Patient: sex F, age 59
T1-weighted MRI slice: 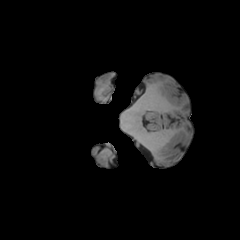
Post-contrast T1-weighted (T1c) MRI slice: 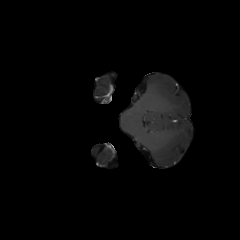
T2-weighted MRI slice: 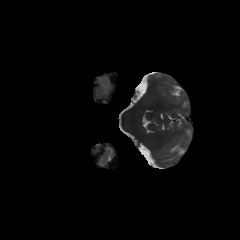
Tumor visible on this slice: no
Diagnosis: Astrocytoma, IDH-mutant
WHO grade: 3